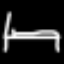
Label: bed